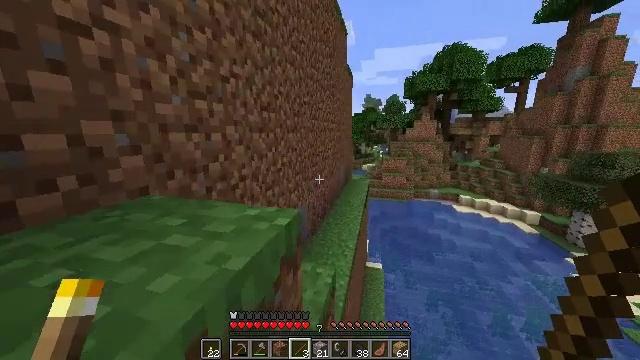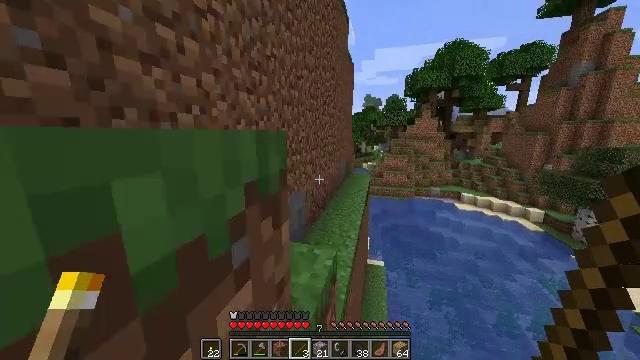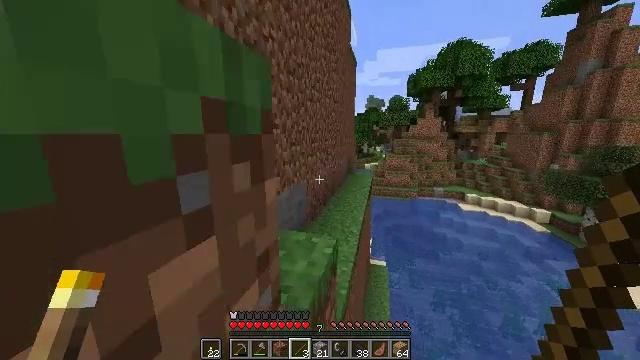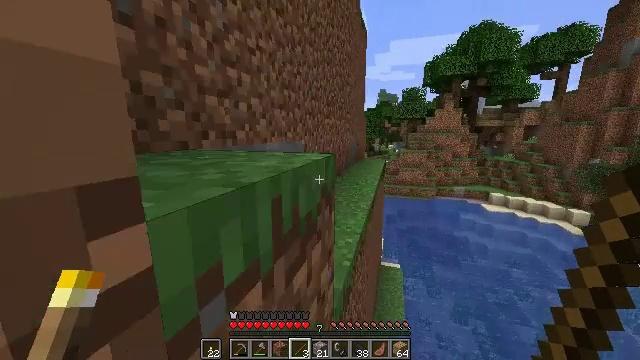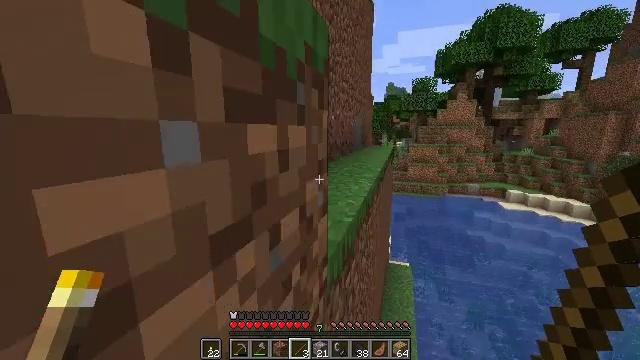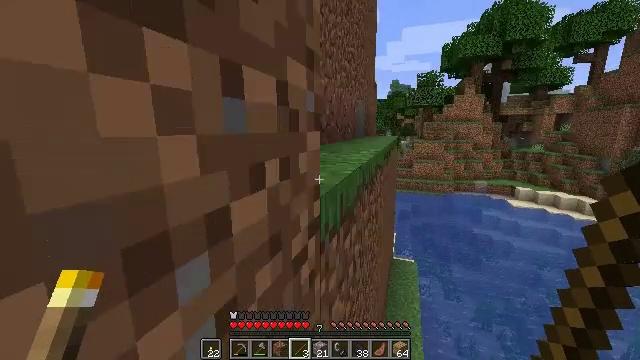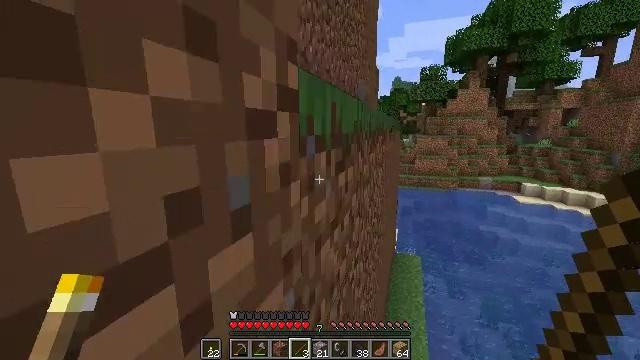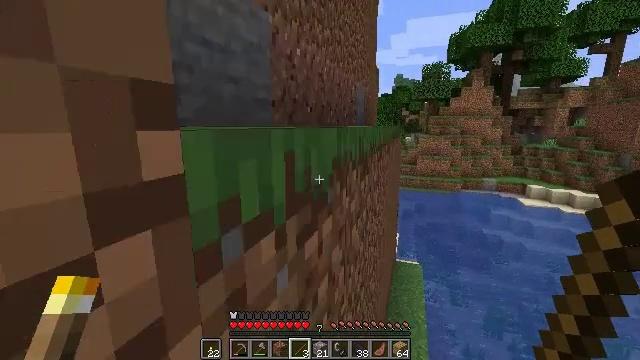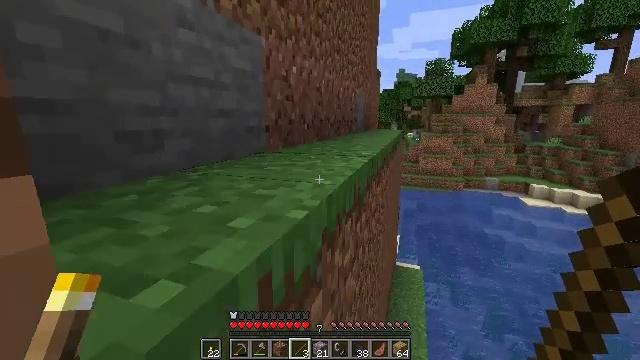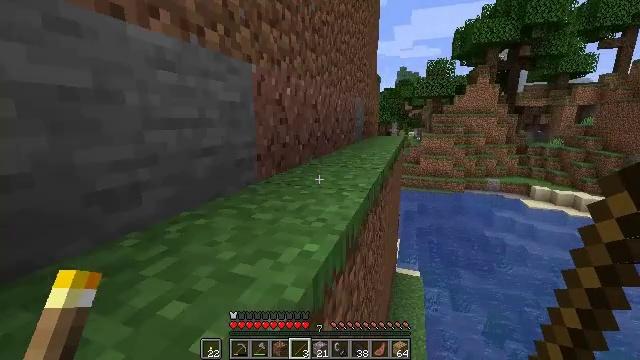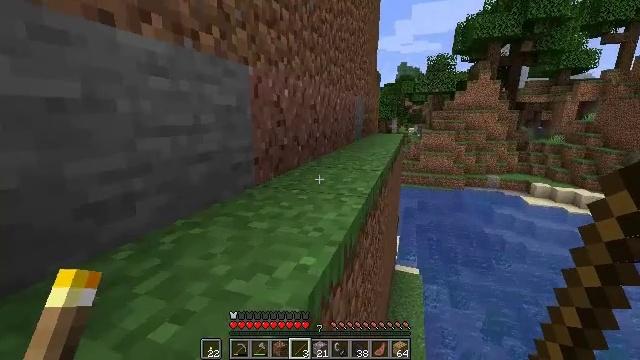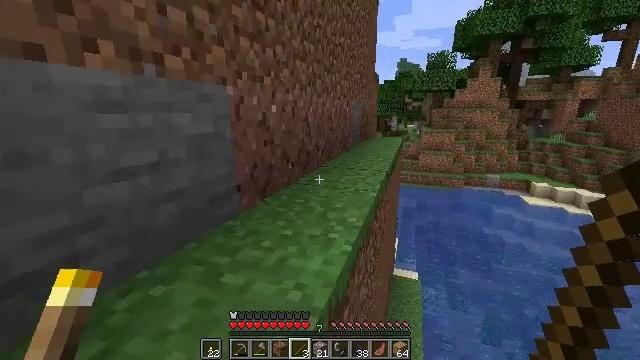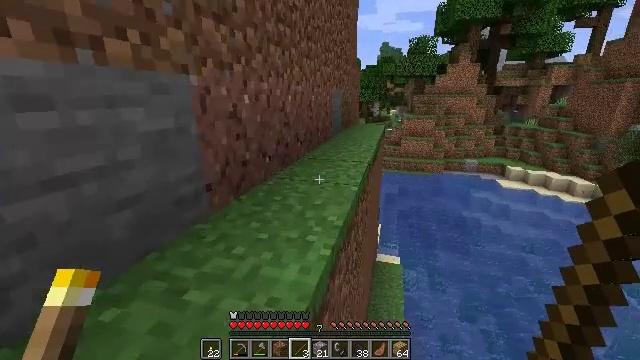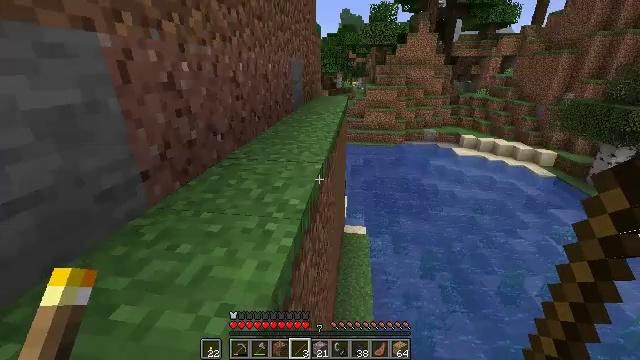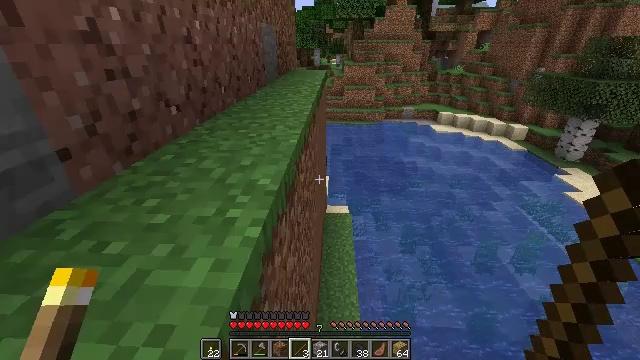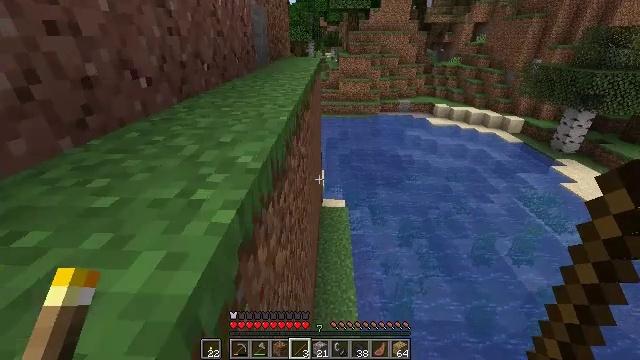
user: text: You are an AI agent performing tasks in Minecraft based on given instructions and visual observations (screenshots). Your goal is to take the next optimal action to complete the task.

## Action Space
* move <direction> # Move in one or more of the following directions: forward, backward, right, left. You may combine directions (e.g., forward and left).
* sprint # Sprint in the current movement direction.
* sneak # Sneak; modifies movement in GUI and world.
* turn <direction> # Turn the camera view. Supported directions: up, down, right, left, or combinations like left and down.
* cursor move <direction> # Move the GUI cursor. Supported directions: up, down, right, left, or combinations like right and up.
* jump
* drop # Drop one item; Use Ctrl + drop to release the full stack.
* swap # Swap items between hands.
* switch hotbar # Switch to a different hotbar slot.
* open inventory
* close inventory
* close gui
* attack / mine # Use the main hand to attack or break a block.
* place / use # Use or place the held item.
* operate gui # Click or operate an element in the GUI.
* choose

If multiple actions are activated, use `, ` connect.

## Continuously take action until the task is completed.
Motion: motion action
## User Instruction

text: Cook porkchop with the furnace.
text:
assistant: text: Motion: move forward, sprint, jump
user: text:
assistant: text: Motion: move forward, sprint, jump
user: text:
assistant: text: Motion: move forward, sprint, turn left, jump
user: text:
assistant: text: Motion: move forward, sprint, jump
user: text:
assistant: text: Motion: move forward, sprint, jump
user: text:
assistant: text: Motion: move forward, sprint, jump
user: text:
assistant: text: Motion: move forward, sprint, jump
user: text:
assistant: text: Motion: move forward, sprint, turn down, jump
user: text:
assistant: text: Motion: move forward, sprint, jump
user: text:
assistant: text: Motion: move forward, sprint, jump
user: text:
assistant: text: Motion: move forward, sprint, jump
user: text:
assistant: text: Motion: move forward, sprint, turn right and down, jump
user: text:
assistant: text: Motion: move forward, sprint, turn right and down, jump
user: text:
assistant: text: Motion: move forward, sprint, turn right and down, jump
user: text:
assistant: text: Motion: move forward, sprint, turn right and down, jump
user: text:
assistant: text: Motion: move forward, sprint, jump
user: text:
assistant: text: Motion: move forward, sprint
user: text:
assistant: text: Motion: move forward, sprint
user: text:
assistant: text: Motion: move forward, sprint
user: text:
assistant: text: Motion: move forward, sprint
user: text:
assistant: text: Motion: move forward, sprint
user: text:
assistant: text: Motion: move forward, sprint, turn right and up
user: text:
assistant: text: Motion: move forward, sprint, turn right and up
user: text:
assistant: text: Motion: move forward, sprint, turn right and up
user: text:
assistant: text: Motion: move forward, sprint, turn up
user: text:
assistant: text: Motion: move forward, sprint
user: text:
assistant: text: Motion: move forward, sprint
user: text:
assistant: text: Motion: move forward, sprint
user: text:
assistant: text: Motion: move forward, sprint
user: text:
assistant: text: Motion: move forward, sprint